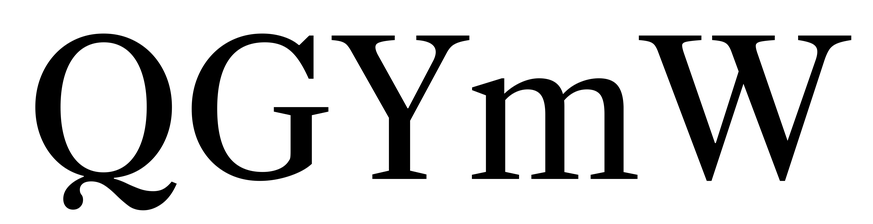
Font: LibreCaslonText_Regular